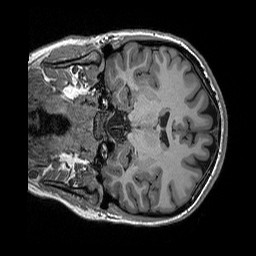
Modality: T1w
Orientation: coronal
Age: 23
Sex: female
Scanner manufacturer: siemens
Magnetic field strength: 3 T
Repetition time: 2.3 s
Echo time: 0.00298 s